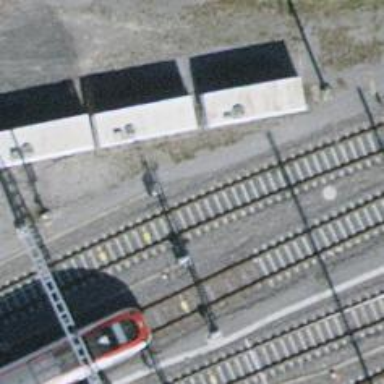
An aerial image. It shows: Railway signal.